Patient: sex M, age 48
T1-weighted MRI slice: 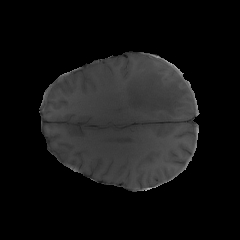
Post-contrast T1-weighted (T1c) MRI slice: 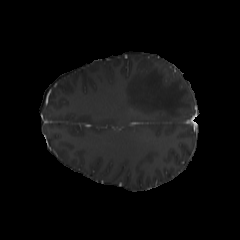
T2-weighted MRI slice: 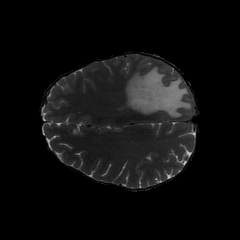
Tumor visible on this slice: yes
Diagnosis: Glioblastoma, IDH-wildtype
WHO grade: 4